Field crop: tomato
Growth stage: 1
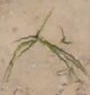
Species: cyperus